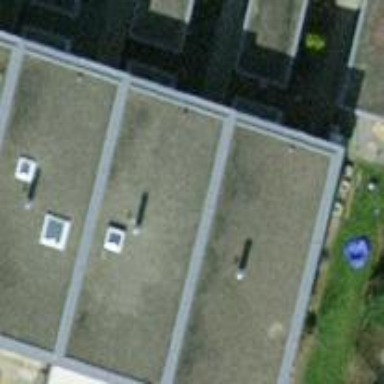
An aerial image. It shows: Terrace building.